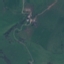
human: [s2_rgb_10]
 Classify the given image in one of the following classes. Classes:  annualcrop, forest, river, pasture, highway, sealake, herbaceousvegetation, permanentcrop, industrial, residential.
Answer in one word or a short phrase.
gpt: Pasture